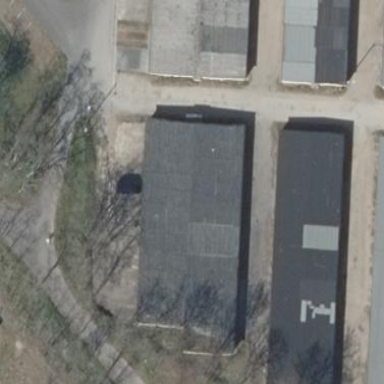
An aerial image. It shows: Group of garages.